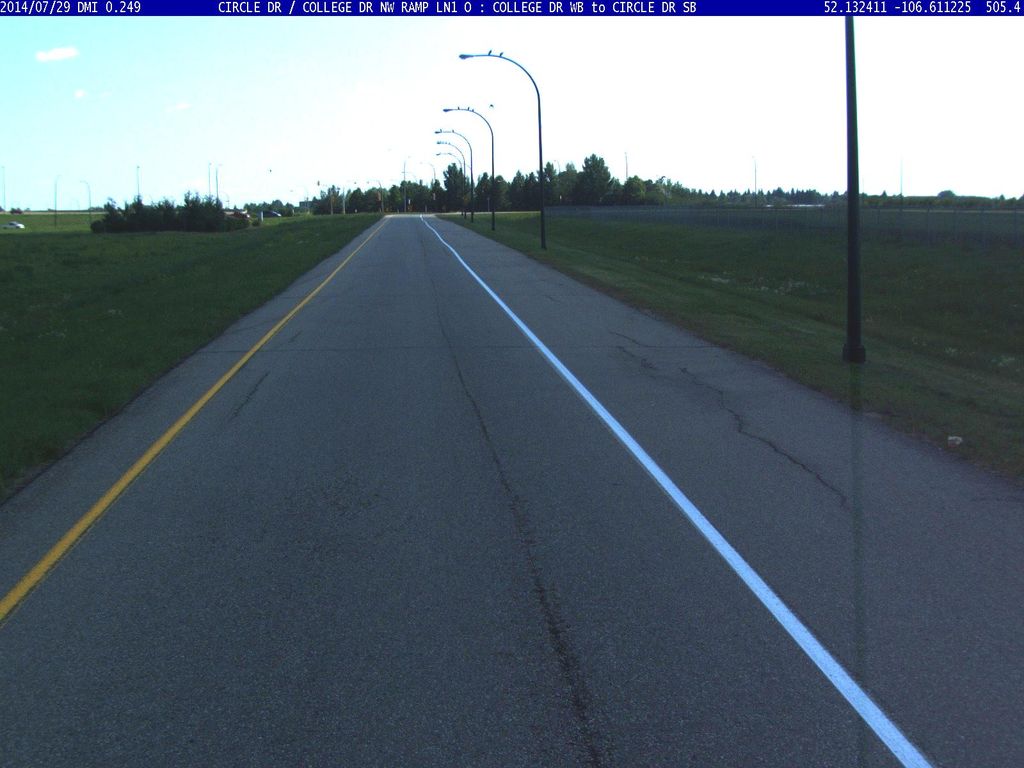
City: saskatoon